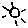
Label: sun